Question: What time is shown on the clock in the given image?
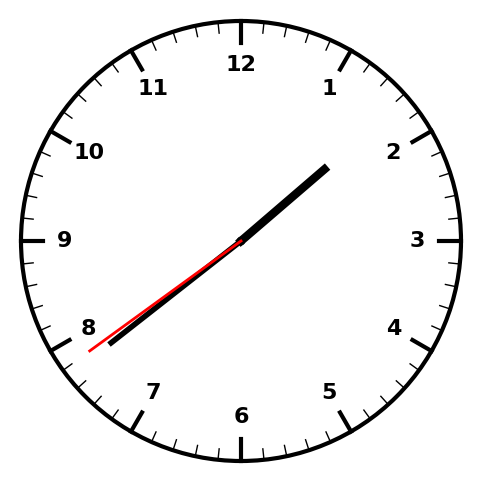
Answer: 01:38:39